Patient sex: M
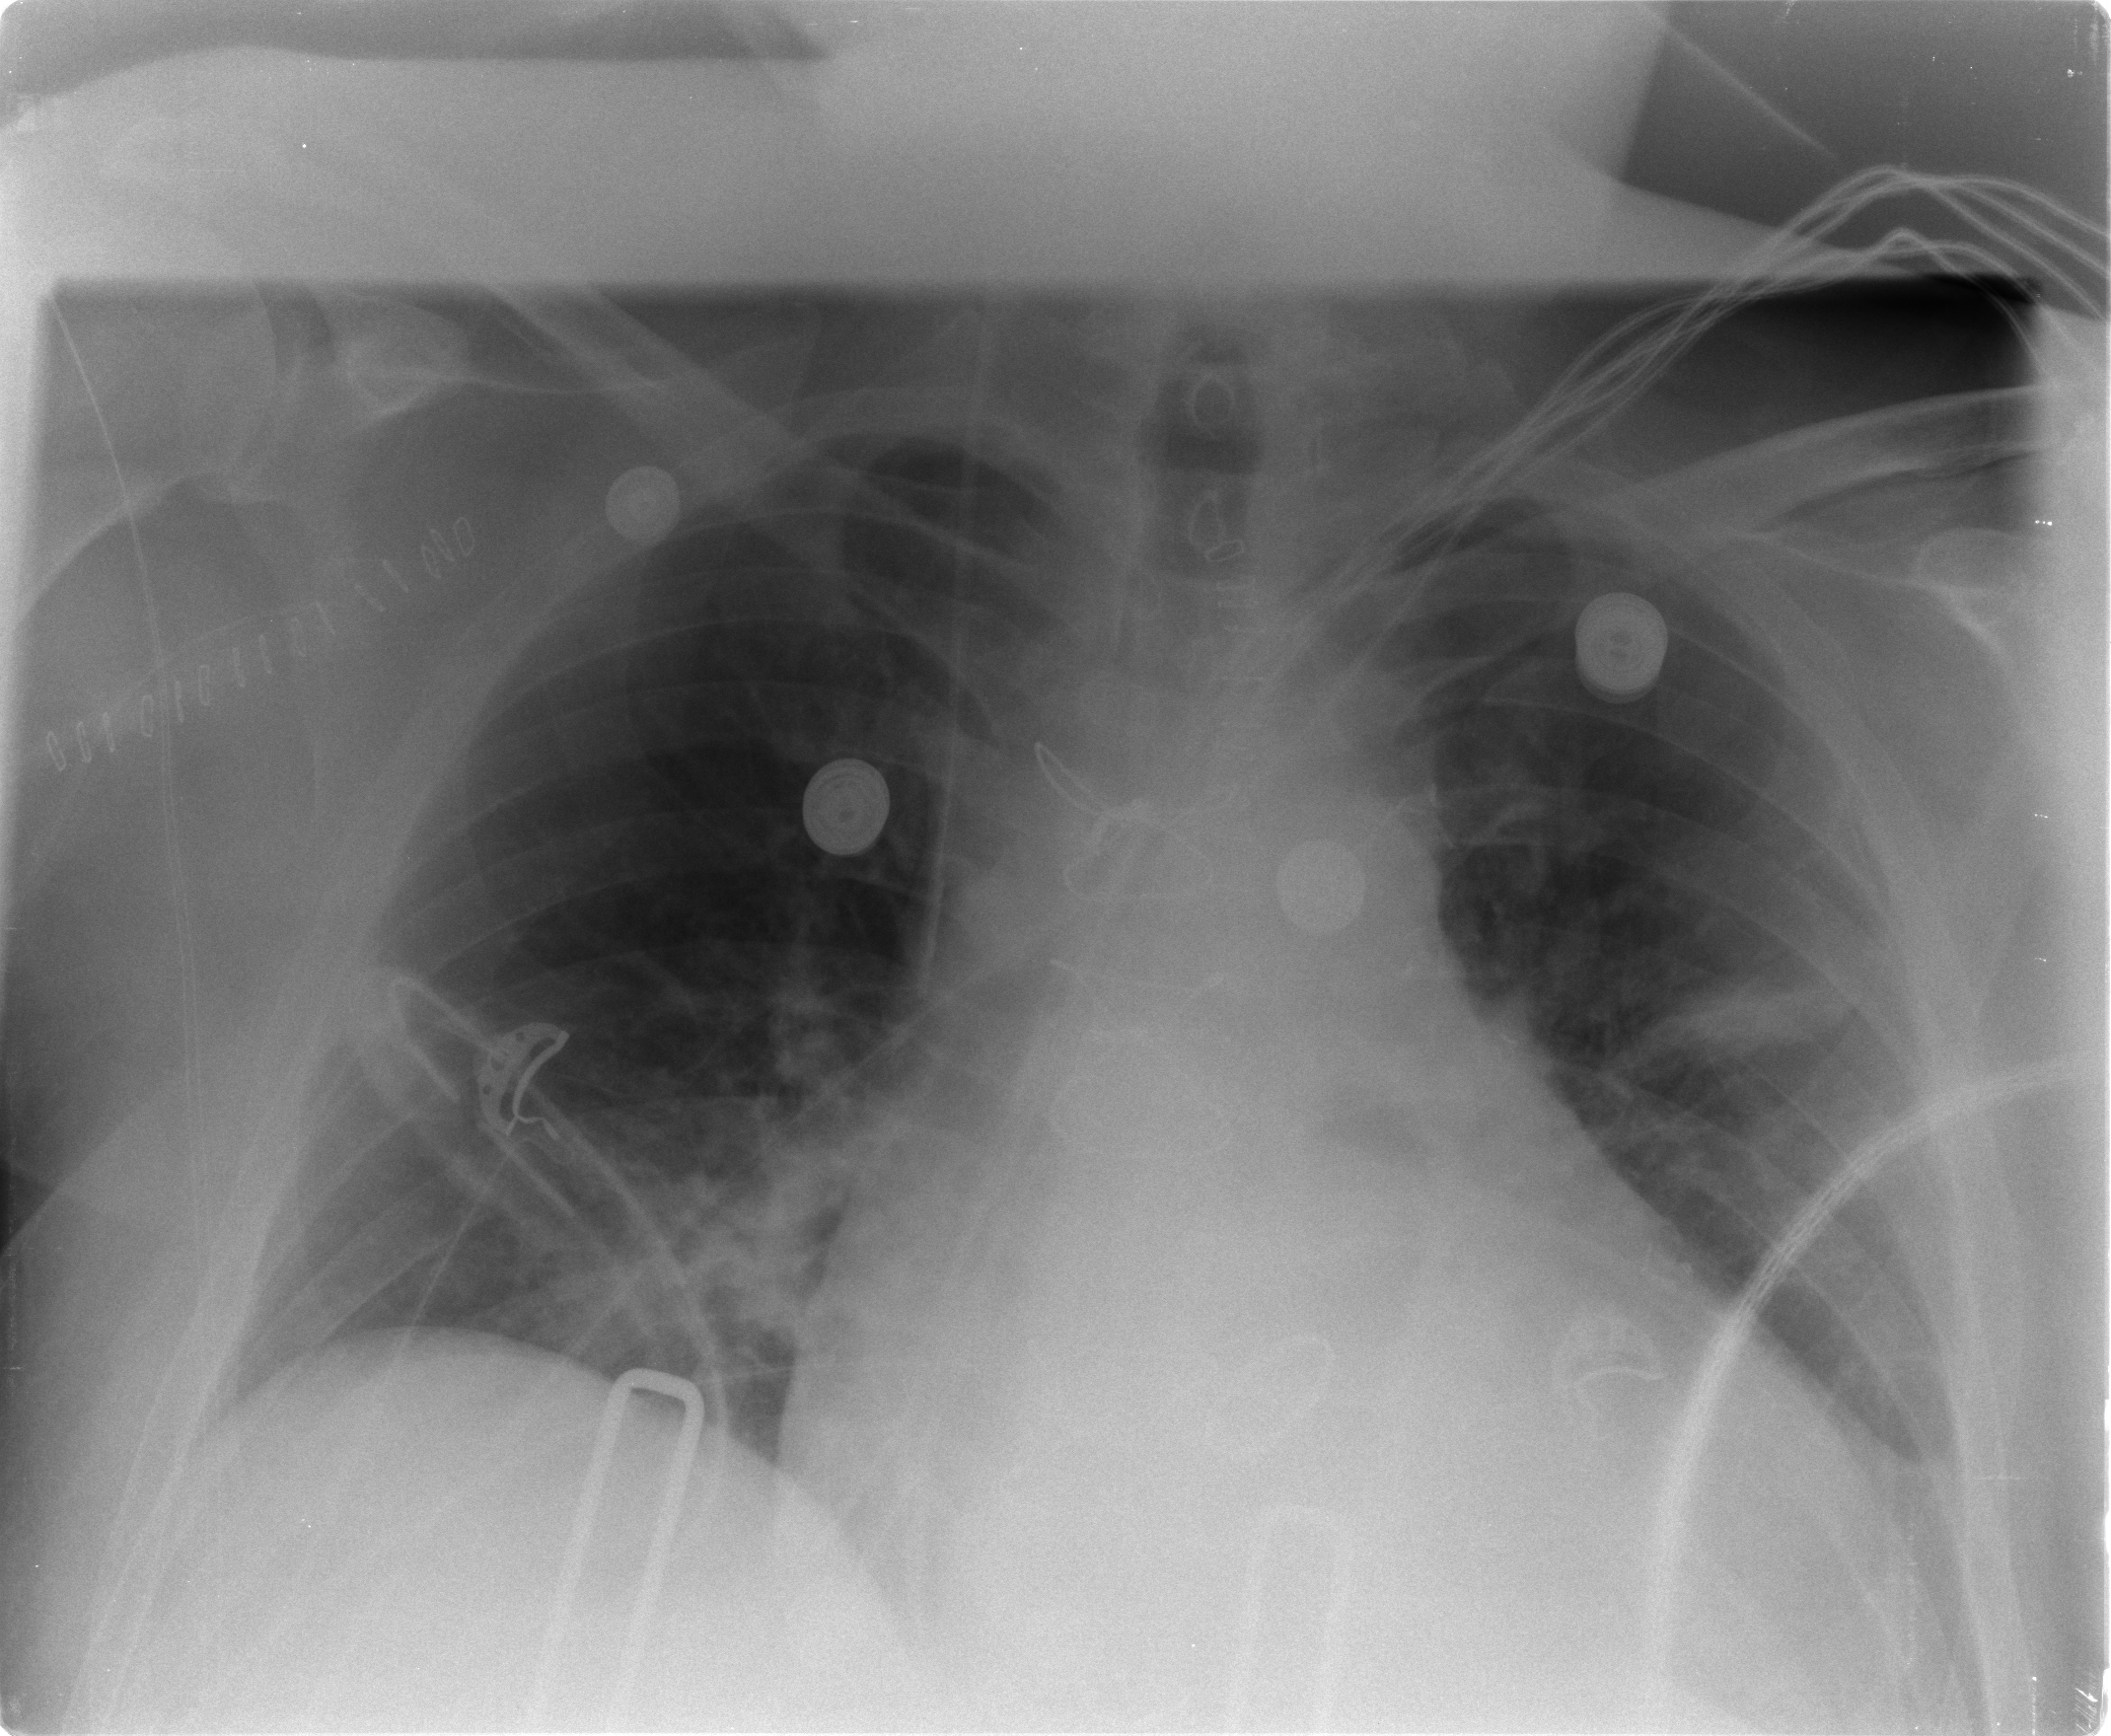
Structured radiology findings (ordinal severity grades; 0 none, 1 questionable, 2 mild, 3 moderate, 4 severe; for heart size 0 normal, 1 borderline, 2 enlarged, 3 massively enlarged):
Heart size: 3
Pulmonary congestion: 1
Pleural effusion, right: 0
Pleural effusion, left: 1
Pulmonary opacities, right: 1
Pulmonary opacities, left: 0
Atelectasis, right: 0
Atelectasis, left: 2